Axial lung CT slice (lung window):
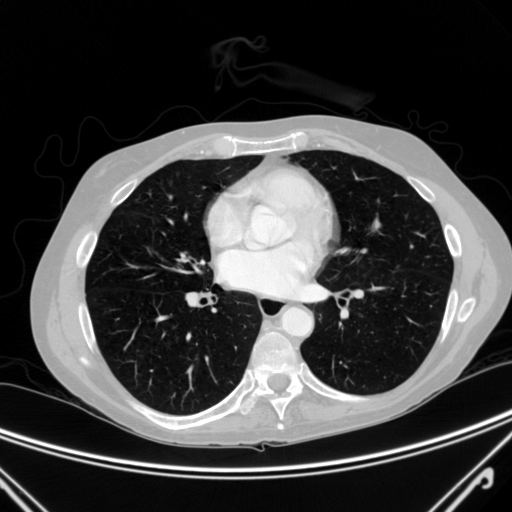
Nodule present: no